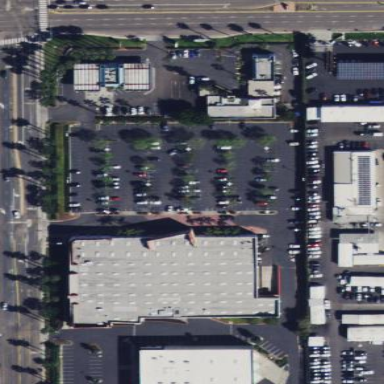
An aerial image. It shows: Retail area.